Question: While answering another <URL> about these parts, I became curious about the glyphs that might be obtained from the Unicode characters as displayed by the available fonts on the system.
Of course there are 65,536 Unicode chars, and over 250 fonts on a typical machine! Leaves one wondering where to start. What would be wonderful is an app. that allows us to browse tables of the code points of Unicode as displayed in ..any font selected in a list. It would be nice to also have:
- - - - - -
Does such an app. exist?
It might look, well ..something like this!

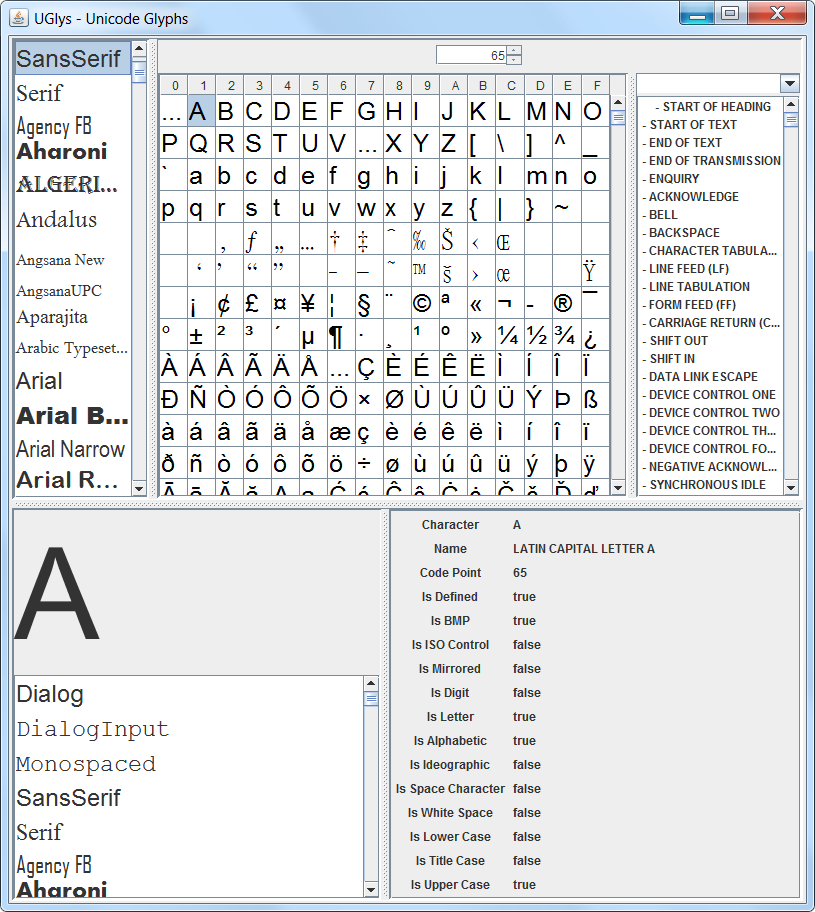
Answer: Sure. Give this a run.
'''
import java.awt.*;
import javax.swing.*;
import javax.swing.border.EmptyBorder;
import javax.swing.event.*;
import javax.swing.table.*;
import javax.swing.plaf.basic.BasicComboBoxEditor;
import javax.swing.text.Document;
import java.util.*;
import java.util.logging.*;
public class UnicodeExplorer {
public static final int codePointColumnWidth = 16;
public static final int numberUnicodes = 256 * 256;
private final ArrayList<Font> fontList = new ArrayList<Font>();
private final SpinnerNumberModel startPage = new SpinnerNumberModel(
0, 0, numberUnicodes, 1);
private Font[] fontArray;
private JList<Font> fonts = new JList<Font>(fontArray);
private final FontTableCellRenderer fontTableCellRenderer =
new FontTableCellRenderer();
private final JTable codePointTable = new JTable(new CodePointTableModel(
numberUnicodes / codePointColumnWidth, codePointColumnWidth));
public static void main(String[] args) {
Runnable r = new Runnable() {
@Override
public void run() {
// the GUI as seen by the user (without frame)
JPanel gui = new JPanel(new BorderLayout());
gui.setBorder(new EmptyBorder(2, 3, 2, 3));
UnicodeExplorer ue = new UnicodeExplorer();
ue.initGui(gui);
JFrame f = new JFrame("UGlys - Unicode Glyphs");
f.add(gui);
// Ensures JVM closes after frame(s) closed and
// all non-daemon threads are finished
f.setDefaultCloseOperation(JFrame.DISPOSE_ON_CLOSE);
// See http://stackoverflow.com/a/<PHONE>/418556 for demo.
f.setLocationByPlatform(true);
ue.setCharacterSpinner(new Integer(65));
f.pack();
f.setMinimumSize(f.getSize());
// should be done last, to avoid flickering, moving,
// resizing artifacts.
f.setVisible(true);
}
};
// Swing GUIs should be created and updated on the EDT
// http://docs.oracle.com/javase/tutorial/uiswing/concurrency
SwingUtilities.invokeLater(r);
}
public void handleCodePointTableSelection(ListSelectionEvent e) {
if (!e.getValueIsAdjusting()) {
int row = codePointTable.getSelectedRow();
int col = codePointTable.getSelectedColumn();
int codePoint = (row * codePointColumnWidth) + col;
setCodePointDetailView(codePoint);
}
}
JPanel characterPanel = null;
JList<Font> supportedFonts = new JList<Font>();
JLabel bigCharacter = new JLabel();
JLabel characterDetails = new JLabel();
public void setFontsForThisCodePoint(int codePoint) {
DefaultListModel<Font> dlm = new DefaultListModel<Font>();
for (Font font : fontArray) {
if (font.canDisplay(codePoint)) {
dlm.addElement(font);
}
}
supportedFonts.setModel(dlm);
supportedFonts.setVisibleRowCount(5);
}
public void setCodePointDetailView(int codePoint) {
String s = UnicodeUtil.getCodePointString(codePoint);
bigCharacter.setText(s);
StringBuilder sb = new StringBuilder("<html><body><table>");
sb.append(getTableRow("Character", s));
sb.append(getTableRow("Name", "" + Character.getName(codePoint)));
sb.append(getTableRow("Code Point", "" + codePoint));
sb.append(getTableRow(
"Is Defined", "" + Character.isDefined(codePoint)));
sb.append(getTableRow(
"Is BMP", "" + Character.isBmpCodePoint(codePoint)));
sb.append(getTableRow(
"Is ISO Control", "" + Character.isISOControl(codePoint)));
sb.append(getTableRow(
"Is Mirrored", "" + Character.isMirrored(codePoint)));
sb.append(getTableRow(
"Is Digit", "" + Character.isDigit(codePoint)));
sb.append(getTableRow(
"Is Letter", "" + Character.isLetter(codePoint)));
sb.append(getTableRow(
"Is Alphabetic", "" + Character.isAlphabetic(codePoint)));
sb.append(getTableRow(
"Is Ideographic", "" + Character.isIdeographic(codePoint)));
sb.append(getTableRow(
"Is Space Character", "" + Character.isSpaceChar(codePoint)));
sb.append(getTableRow(
"Is White Space", "" + Character.isWhitespace(codePoint)));
sb.append(getTableRow(
"Is Lower Case", "" + Character.isLowerCase(codePoint)));
sb.append(getTableRow(
"Is Title Case", "" + Character.isTitleCase(codePoint)));
sb.append(getTableRow(
"Is Upper Case", "" + Character.isUpperCase(codePoint)));
sb.append("</table></body></html>");
characterDetails.setText(sb.toString());
setFontsForThisCodePoint(codePoint);
}
public String getTableRow(String key, String value) {
return "<tr><th>" + key + "</th><td>" + value + "</td></tr>";
}
public Component getCharacterPanel() {
if (characterPanel == null) {
characterPanel = new JPanel(new BorderLayout(5, 5));
JPanel characterAndFonts = new JPanel(new BorderLayout(3, 3));
characterAndFonts.add(bigCharacter, BorderLayout.PAGE_START);
characterAndFonts.add(
new JScrollPane(supportedFonts), BorderLayout.CENTER);
JSplitPane sp = new JSplitPane(
JSplitPane.HORIZONTAL_SPLIT,
characterAndFonts,
new JScrollPane(characterDetails));
characterPanel.add(sp, BorderLayout.CENTER);
supportedFonts.setCellRenderer(new FontCellRenderer());
ListSelectionListener lsl = new ListSelectionListener() {
@Override
public void valueChanged(ListSelectionEvent e) {
selectFont(supportedFonts.getSelectedValue());
}
};
supportedFonts.addListSelectionListener(lsl);
}
return characterPanel;
}
@SuppressWarnings("unchecked")
public void initGui(Container c) {
if (fontList.size() != 0) {
return;
}
GraphicsEnvironment ge =
GraphicsEnvironment.getLocalGraphicsEnvironment();
String[] fontNameArray = ge.getAvailableFontFamilyNames();
codePointTable.setDefaultRenderer(Object.class, fontTableCellRenderer);
codePointTable.setRowSelectionAllowed(false);
codePointTable.setCellSelectionEnabled(true);
ListSelectionModel lsm = codePointTable.getSelectionModel();
lsm.setSelectionMode(ListSelectionModel.SINGLE_SELECTION);
ListSelectionListener codePointListSelectionListener =
new ListSelectionListener() {
@Override
public void valueChanged(ListSelectionEvent e) {
handleCodePointTableSelection(e);
}
};
codePointTable.getSelectionModel().
addListSelectionListener(codePointListSelectionListener);
TableColumnModelListener tcml = new TableColumnModelListener() {
@Override
public void columnAdded(TableColumnModelEvent e) {
}
@Override
public void columnRemoved(TableColumnModelEvent e) {
}
@Override
public void columnMoved(TableColumnModelEvent e) {
}
@Override
public void columnMarginChanged(ChangeEvent e) {
}
@Override
public void columnSelectionChanged(ListSelectionEvent e) {
handleCodePointTableSelection(e);
}
};
codePointTable.getColumnModel().addColumnModelListener(tcml);
Logger.getLogger(
UnicodeExplorer.class.getCanonicalName()).log(
Level.INFO, "fontNameArray: " + fontNameArray.length);
fontArray = new Font[fontNameArray.length];
String[] logicalFonts = {
Font.DIALOG, Font.DIALOG_INPUT,
Font.MONOSPACED,
Font.SANS_SERIF, Font.SERIF
};
for (int ii = 0; ii < logicalFonts.length; ii++) {
Font f = new Font(logicalFonts[ii], Font.PLAIN, 1);
fontArray[ii] = f;
fontList.add(f);
}
int count = 0;
for (int ii = 0; ii < fontNameArray.length; ii++) {
Font f = new Font(fontNameArray[ii], Font.PLAIN, 1);
if (!fontList.contains(f)) {
fontArray[logicalFonts.length + count++] = f;
fontList.add(f);
}
}
Logger.getLogger(
UnicodeExplorer.class.getCanonicalName()).log(
Level.INFO, "fontArray: " + fontArray.length);
fonts = new JList<Font>(fontArray);
fonts.setCellRenderer(new FontCellRenderer());
fonts.setVisibleRowCount(8);
Dimension d = fonts.getPreferredSize();
Dimension d1 = new Dimension(
(int) (d.getWidth() / 3), (int) d.getHeight());
fonts.setPreferredSize(d1);
ListSelectionListener lsl = new ListSelectionListener() {
@Override
public void valueChanged(ListSelectionEvent e) {
int index = fonts.getSelectedIndex();
if (index < 0) {
index = 0;
}
Font f = fontArray[index].deriveFont(32f);
fontTableCellRenderer.setDisplayFont(f);
codePointTable.setRowHeight(f.getSize());
bigCharacter.setFont(f.deriveFont(128f));
}
};
fonts.addListSelectionListener(lsl);
JScrollPane fontScroll = new JScrollPane(fonts);
JPanel tools = new JPanel(new FlowLayout(FlowLayout.CENTER));
JSpinner page = new JSpinner(startPage);
tools.add(page);
ChangeListener cl = new ChangeListener() {
@Override
public void stateChanged(ChangeEvent e) {
int index = startPage.getNumber().intValue();
selectCodePoint(index);
}
};
page.addChangeListener(cl);
JPanel codePointTableComponent = new JPanel(new BorderLayout(3, 3));
codePointTableComponent.add(tools, BorderLayout.PAGE_START);
JScrollPane codePointTableScroll = new JScrollPane(codePointTable);
ArrayList<Integer> namedCodePoints = new ArrayList<Integer>();
final FilteredCodePointListModel namedCodePointListModel =
new FilteredCodePointListModel();
ListCellRenderer namedCodePointListeCellRenderer =
new CodePointListCellRenderer();
String s;
for (int ii = 0; ii < numberUnicodes; ii++) {
s = Character.getName(ii);
if (s != null) {
s = s.trim().toLowerCase();
if (!s.startsWith("null")
&& !s.contains("private")
&& !s.contains("cjk")
&& !s.contains("surrogate")) {
namedCodePoints.add(ii);
namedCodePointListModel.addElement(new Integer(ii));
}
}
}
final JList<Integer> namedCodePointList =
new JList<Integer>(namedCodePointListModel);
ListSelectionListener namedCodePointListSelectionListener =
new ListSelectionListener() {
@Override
public void valueChanged(ListSelectionEvent e) {
if (!e.getValueIsAdjusting()) {
Integer i = namedCodePointList.getSelectedValue();
startPage.setValue(i);
}
}
};
namedCodePointList.addListSelectionListener(
namedCodePointListSelectionListener);
namedCodePointList.setCellRenderer(namedCodePointListeCellRenderer);
namedCodePointList.setVisibleRowCount(8);
namedCodePointListModel.setFilter("");
HashMap<String, Integer> namePartMap = new HashMap<String, Integer>();
for (int ii = 0; ii < namedCodePoints.size(); ii++) {
String name = Character.getName(namedCodePoints.get(ii));
String[] parts = name.split(" ");
for (String part : parts) {
if (namePartMap.containsKey(part)) {
Integer num = namePartMap.get(part);
namePartMap.put(part, num.intValue() + 1);
} else {
namePartMap.put(part, 1);
}
}
}
int namePartMapSize = namePartMap.size();
class PartNumber implements Comparable {
public String part;
public int number;
PartNumber(String part, int number) {
this.part = part;
this.number = number;
}
@Override
public int compareTo(Object o) {
PartNumber partNumber2 = (PartNumber) o;
if (number == partNumber2.number) {
return part.compareTo(partNumber2.part);
} else {
return number - partNumber2.number;
}
}
@Override
public String toString() {
return "Part: " + part + " number: " + number;
}
}
ArrayList<PartNumber> partNumbers = new ArrayList<PartNumber>();
Set keySet = namePartMap.keySet();
Iterator it = keySet.iterator();
while (it.hasNext()) {
String key = (String) it.next();
int number = (Integer) namePartMap.get(key);
if (key.length() > 4 && number > 7) {
partNumbers.add(new PartNumber(key, number));
}
}
Collections.sort(partNumbers);
partNumbers.add(new PartNumber("", 0));
String[] names = new String[partNumbers.size()];
for (int jj = 0; jj < names.length; jj++) {
names[jj] = partNumbers.get(jj).part;
}
Collections.sort(Arrays.asList(names));
JComboBox<String> codePointNameFilterCombo =
new JComboBox<String>(names);
codePointNameFilterCombo.setEditable(true);
ComboBoxEditor cbe = new BasicComboBoxEditor();
final JTextField tf = (JTextField) cbe.getEditorComponent();
Document doc = tf.getDocument();
DocumentListener dl = new DocumentListener() {
@Override
public void insertUpdate(DocumentEvent e) {
namedCodePointListModel.setFilter(tf.getText());
refreshList();
}
@Override
public void removeUpdate(DocumentEvent e) {
namedCodePointListModel.setFilter(tf.getText());
refreshList();
}
@Override
public void changedUpdate(DocumentEvent e) {
namedCodePointListModel.setFilter(tf.getText());
refreshList();
}
private void refreshList() {
namedCodePointList.repaint();
namedCodePointList.scrollRectToVisible(
namedCodePointList.getCellBounds(0, 0));
}
};
doc.addDocumentListener(dl);
codePointNameFilterCombo.setEditor(cbe);
codePointNameFilterCombo.setEditor(cbe);
namedCodePointListModel.setFilter("");
//codePointNameFilterCombo
JPanel namedCodePointPanel = new JPanel(new BorderLayout(3, 3));
namedCodePointPanel.add(
codePointNameFilterCombo, BorderLayout.PAGE_START);
Dimension sizeOfNamedCodePointList = namedCodePointList.getPreferredSize();
Dimension thinnerSizeOfNamedCodePointList = new Dimension(
sizeOfNamedCodePointList.width / 4, sizeOfNamedCodePointList.height);
namedCodePointList.setPreferredSize(thinnerSizeOfNamedCodePointList);
namedCodePointPanel.add(
new JScrollPane(namedCodePointList), BorderLayout.CENTER);
JSplitPane codePointTableNameSplit = new JSplitPane(
JSplitPane.HORIZONTAL_SPLIT,
codePointTableScroll,
namedCodePointPanel);
codePointTableNameSplit.setResizeWeight(1d);
codePointTableComponent.add(codePointTableNameSplit, BorderLayout.CENTER);
JSplitPane split = new JSplitPane(
JSplitPane.HORIZONTAL_SPLIT,
fontScroll, codePointTableComponent);
selectFont(new Font(Font.SANS_SERIF, Font.PLAIN, 1));
JSplitPane splitTopBottom = new JSplitPane(
JSplitPane.VERTICAL_SPLIT, split, getCharacterPanel());
c.add(splitTopBottom, BorderLayout.CENTER);
}
public void setCharacterSpinner(Integer i) {
// page.setValue(i);
startPage.setValue(new Integer(65));
}
public void selectCodePoint(int codePoint) {
Logger.getLogger(UnicodeExplorer.class.getName()).log(
Level.INFO, "code point " + codePoint);
ListSelectionModel lsm = codePointTable.getSelectionModel();
int row = codePoint / codePointColumnWidth;
lsm.setSelectionInterval(row, row);
int col = codePoint % codePointColumnWidth;
codePointTable.setColumnSelectionInterval(col, col);
codePointTable.scrollRectToVisible(
codePointTable.getCellRect(row, col, false));
}
public void selectFont(Font font) {
int indexDefault = fontList.indexOf(font);
fonts.setSelectedIndex(indexDefault);
Rectangle rect = fonts.getCellBounds(indexDefault, indexDefault);
if (rect != null) {
fonts.scrollRectToVisible(rect.getBounds());
}
}
}
class FontCellRenderer extends DefaultListCellRenderer {
float fontSize = 24;
JLabel label;
public Component getListCellRendererComponent(
JList list,
Object value,
int index,
boolean isSelected,
boolean cellHasFocus) {
Font fontOrig = (Font) value;
Font temp = fontOrig;
String pre = "";
String suf = "";
int displayIndex = temp.canDisplayUpTo(temp.getFamily());
if (displayIndex > -1) {
temp = new Font(Font.MONOSPACED, Font.PLAIN, temp.getSize());
pre = "(";
suf = ")";
}
label = (JLabel) super.getListCellRendererComponent(
list,
pre + fontOrig.getFamily() + suf,
index, isSelected, cellHasFocus);
label.setToolTipText(fontOrig.toString());
label.setFont(temp.deriveFont(fontSize));
return label;
}
}
class FontTableCellRenderer extends DefaultTableCellRenderer {
private Font displayFont;
@Override
public Component getTableCellRendererComponent(
JTable table, Object value,
boolean isSelected, boolean hasFocus,
int row, int column) {
Component c = super.getTableCellRendererComponent(
table, value, isSelected, hasFocus, row, column);
if (c instanceof JLabel) {
JLabel l = (JLabel) c;
int codePoint = ((Integer) value).intValue();
boolean isDefined = Character.isDefined(codePoint);
boolean canDisplay = displayFont.canDisplay(codePoint);
String s = UnicodeUtil.getCodePointString(codePoint);
l.setText(s);
if (displayFont != null) {
l.setFont(displayFont.deriveFont(
(float) (displayFont.getSize() * .8)));
String tip = "<html><body style='font-size: 64px; "
+ "font-family: "
+ displayFont.getFamily()
+ ";'>&#" + codePoint
+ " " + Character.getName(codePoint);
l.setToolTipText(tip);
l.setForeground(Color.BLACK);
if (!canDisplay) {
l.setForeground(Color.RED);
}
if (!isDefined) {
l.setForeground(Color.BLUE);
}
}
} else {
Logger.getLogger(
UnicodeExplorer.class.getName(),
"We are not getting a JLabel as expected!");
}
return c;
}
public void setDisplayFont(Font font) {
displayFont = font;
}
}
class UnicodeUtil {
public static String getCodePointString(int codePoint) {
return new String(Character.toChars(codePoint));
}
}
class CodePointTableModel extends DefaultTableModel {
public static final String[] COLUMN_NAMES = {
"0", "1", "2", "3", "4", "5", "6", "7", "8", "9",
"A", "B", "C", "D", "E", "F"
};
public CodePointTableModel(int rows, int cols) {
super(rows, cols);
}
@Override
public String getColumnName(int column) {
return COLUMN_NAMES[column];
}
@Override
public Object getValueAt(int row, int col) {
return (row * getColumnCount()) + col;
}
}
class CodePointListCellRenderer extends DefaultListCellRenderer {
@Override
public Component getListCellRendererComponent(
JList list,
Object value,
int index,
boolean isSelected,
boolean cellHasFocus) {
JLabel l = (JLabel) super.getListCellRendererComponent(
list, value, index, isSelected, cellHasFocus);
Integer i = (Integer) value;
String s = new String(
Character.toChars(i))
+ " - " + Character.getName(i.intValue());
l.setText(s);
return l;
}
}
class FilteredCodePointListModel extends DefaultListModel {
public String filter = "";
public Object[] filteredElements = new Object[0];
public void setFilter(String filter) {
this.filter = filter;
filterList();
}
@SuppressWarnings("unchecked")
private void filterList() {
Object[] allElements = super.toArray();
if (filter.trim().length() == 0) {
// use entire list.
filteredElements = allElements;
} else {
// filter the list
ArrayList<Object> allList = new ArrayList<Object>();
String[] parts = filter.toUpperCase().trim().split(" ");
for (int ii = 0; ii < super.size(); ii++) {
Integer codePointInt = (Integer) super.elementAt(ii);
int codePointNumber = codePointInt.intValue();
String name = Character.getName(codePointNumber).toUpperCase();
boolean containsAll = true;
for (String part : parts) {
if (name.indexOf(part) < 0) {
containsAll = false;
}
}
if (containsAll) {
allList.add(codePointInt);
}
}
filteredElements = allList.toArray();
}
}
@Override
public int getSize() {
return filteredElements.length;
}
@Override
public Object getElementAt(int index) {
return filteredElements[index];
}
}
'''